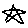
Label: star